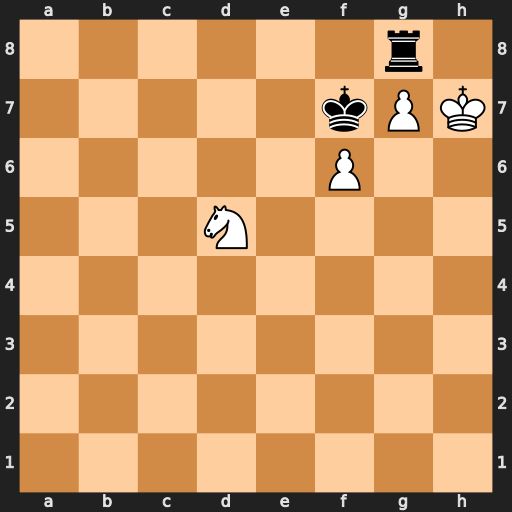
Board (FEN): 6r1/5kPK/5P2/3N4/8/8/8/8
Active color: w
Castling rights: -
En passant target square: -
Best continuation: Ne7 Ra8 g8=Q+ Rxg8 Nxg8